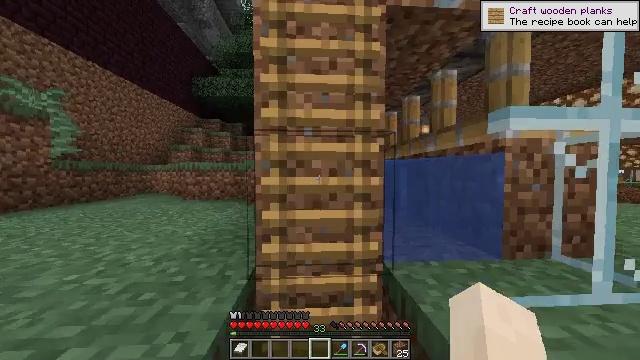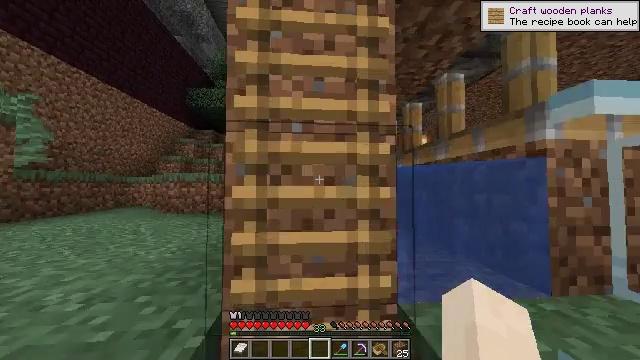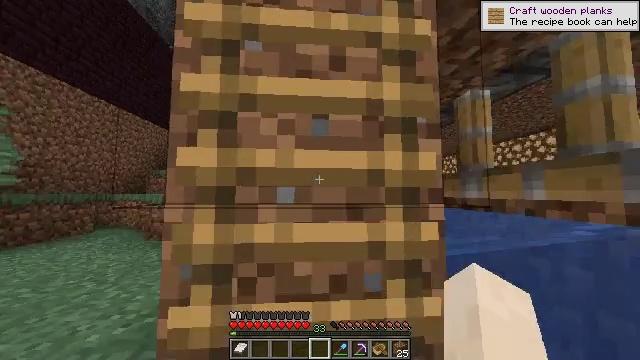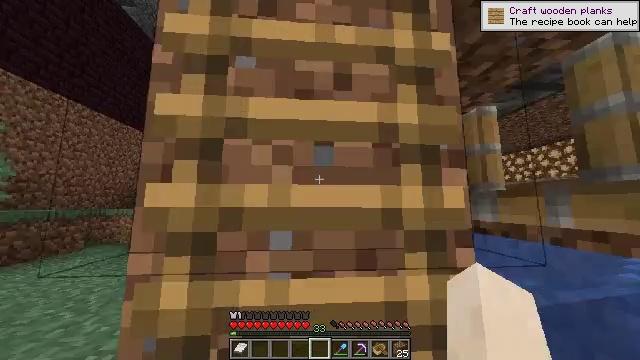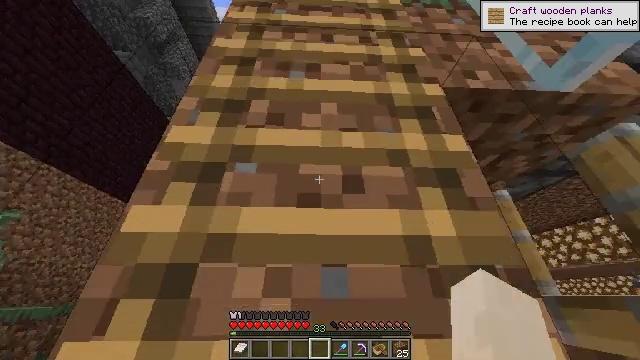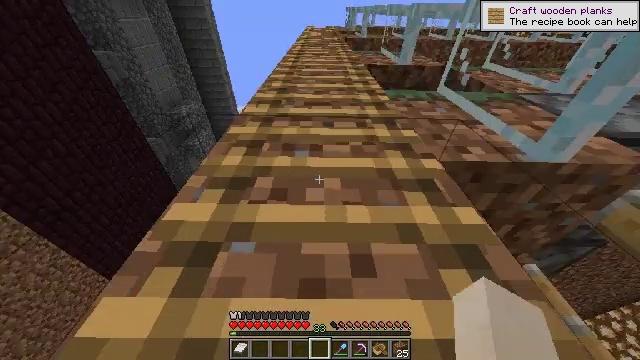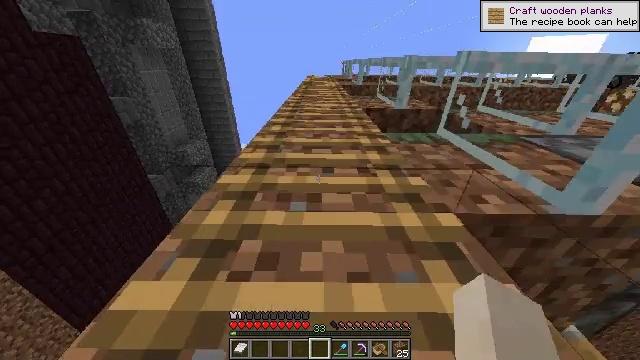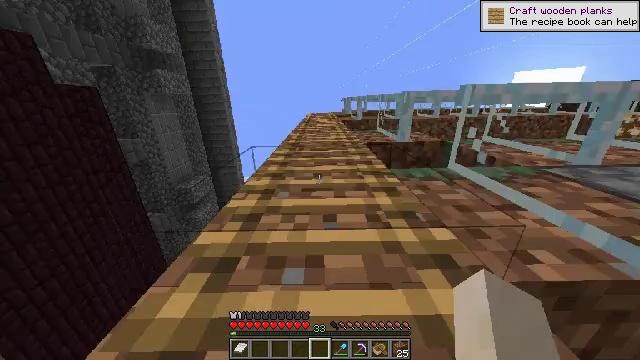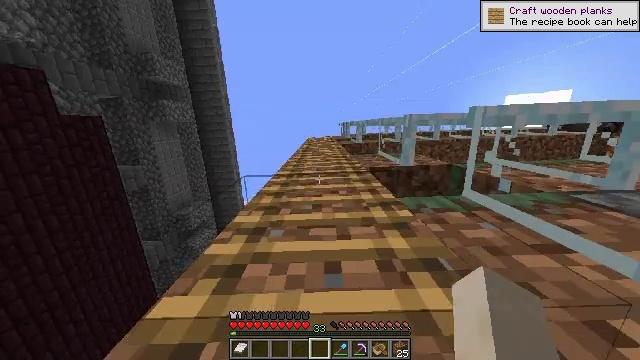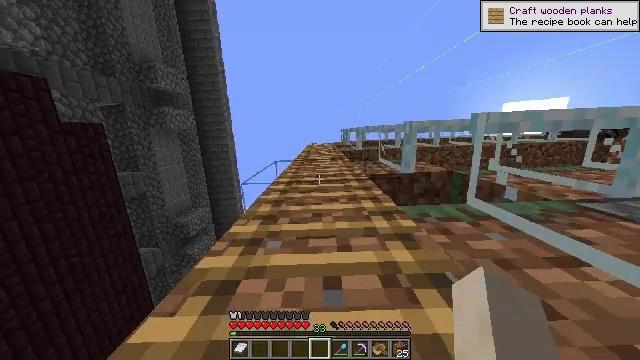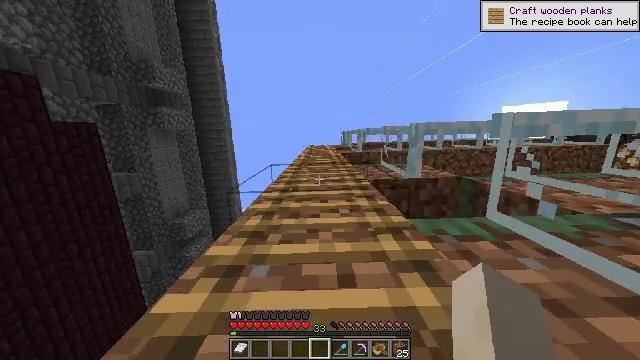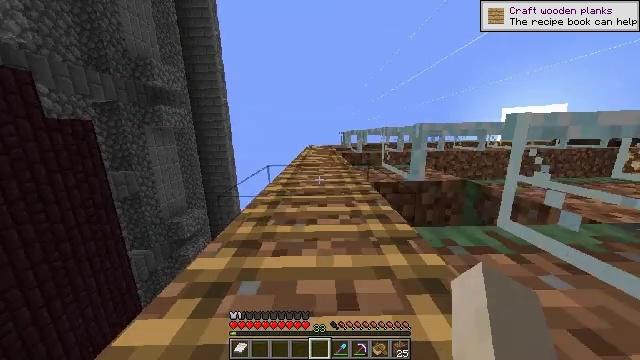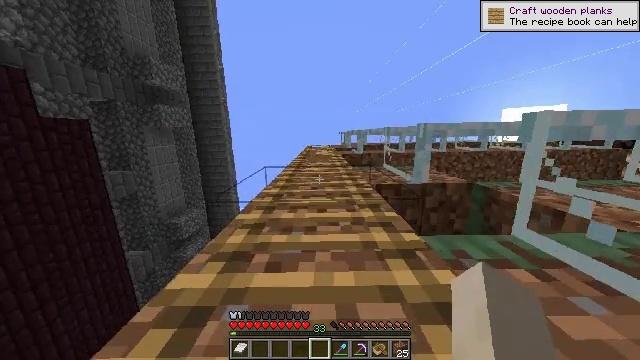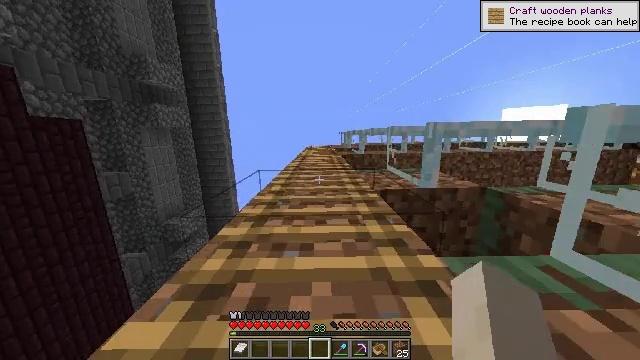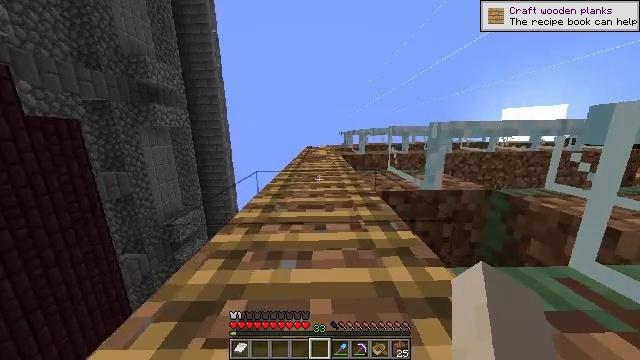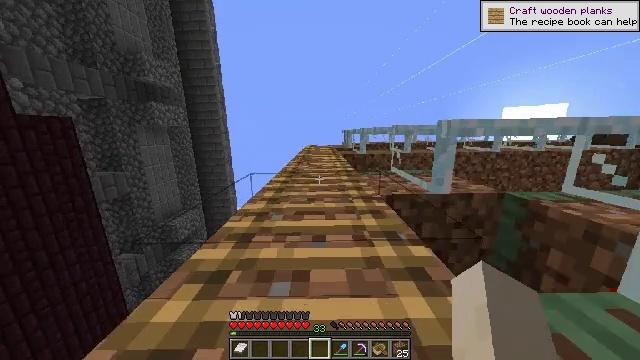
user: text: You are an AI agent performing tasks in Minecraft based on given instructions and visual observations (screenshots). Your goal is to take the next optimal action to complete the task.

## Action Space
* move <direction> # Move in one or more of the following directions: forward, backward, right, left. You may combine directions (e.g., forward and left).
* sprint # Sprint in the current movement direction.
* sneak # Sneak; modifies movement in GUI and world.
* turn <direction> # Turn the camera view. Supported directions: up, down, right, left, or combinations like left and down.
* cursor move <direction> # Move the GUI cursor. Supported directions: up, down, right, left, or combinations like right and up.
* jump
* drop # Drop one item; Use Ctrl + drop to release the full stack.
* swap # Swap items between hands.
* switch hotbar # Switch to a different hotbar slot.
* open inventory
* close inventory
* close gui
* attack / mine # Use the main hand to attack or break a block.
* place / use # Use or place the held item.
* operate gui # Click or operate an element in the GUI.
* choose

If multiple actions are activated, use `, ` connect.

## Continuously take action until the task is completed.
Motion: motion action
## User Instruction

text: Break the ladder to collect it.
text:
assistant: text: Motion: move forward, turn right and up
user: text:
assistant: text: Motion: move forward, turn up, jump
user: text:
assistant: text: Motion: move forward, turn up, jump
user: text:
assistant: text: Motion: move forward, turn left and up, jump
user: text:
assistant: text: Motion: move forward, turn left and up, jump
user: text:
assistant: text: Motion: move forward, turn up, jump
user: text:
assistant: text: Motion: turn left and up, jump
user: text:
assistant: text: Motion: turn left and up, jump
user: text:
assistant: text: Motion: turn up, jump
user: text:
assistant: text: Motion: jump
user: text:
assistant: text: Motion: jump
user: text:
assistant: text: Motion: jump
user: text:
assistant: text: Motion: jump
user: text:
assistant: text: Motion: jump
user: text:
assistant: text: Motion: jump
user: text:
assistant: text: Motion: jump
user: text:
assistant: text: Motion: jump
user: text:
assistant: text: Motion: jump
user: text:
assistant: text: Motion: jump
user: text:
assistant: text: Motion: jump
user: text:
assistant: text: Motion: jump
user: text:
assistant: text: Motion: jump
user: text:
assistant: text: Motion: jump
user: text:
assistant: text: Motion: jump
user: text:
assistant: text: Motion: jump
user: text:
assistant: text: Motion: jump
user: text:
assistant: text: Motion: jump
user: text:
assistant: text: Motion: jump
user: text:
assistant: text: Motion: jump
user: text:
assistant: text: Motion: jump